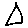
Label: triangle